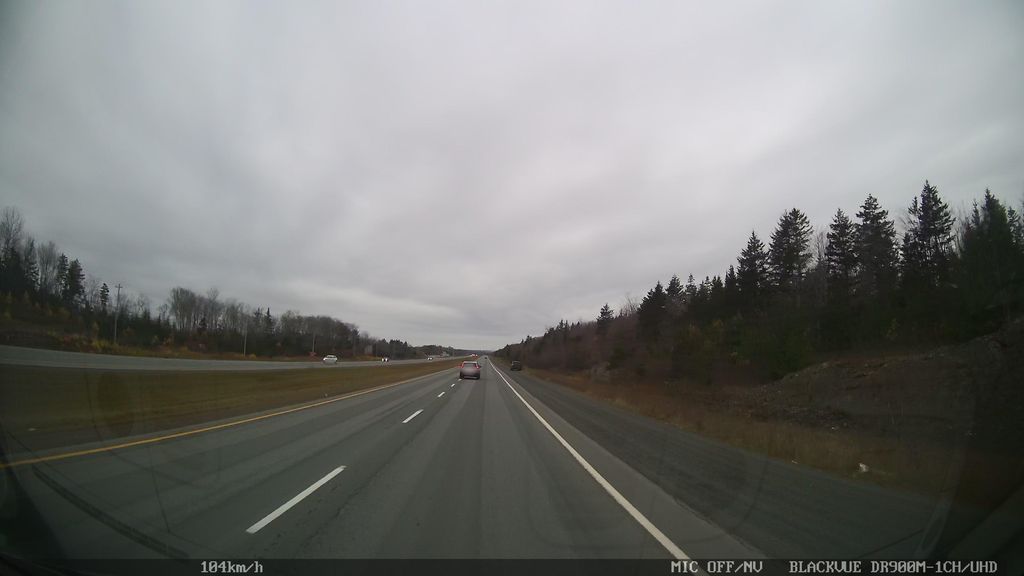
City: halifax